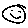
Label: smiley face